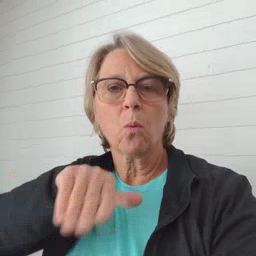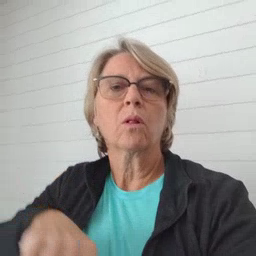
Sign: pool